Field crop: maize
Growth stage: 1
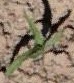
Species: maize